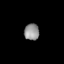
Tissue: lung
Cell type: Endothelial cells
Senescence score: 0.5452
Nuclear area (px): 244
Mean DAPI intensity: 143.16